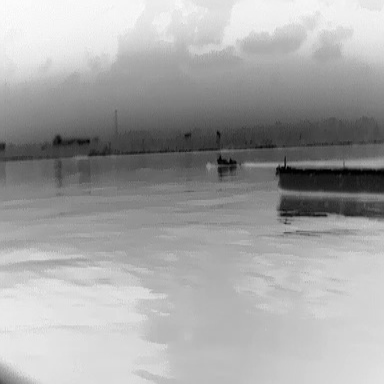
There are two objects shown in the infrared image, including a liner, and a canoe.